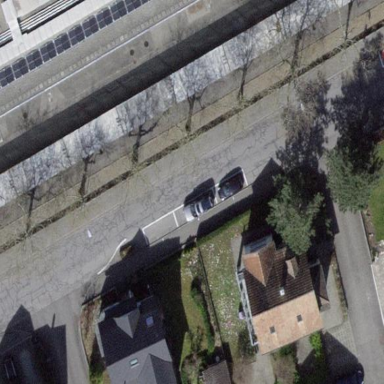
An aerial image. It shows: Bicycle parking area with wall loops.